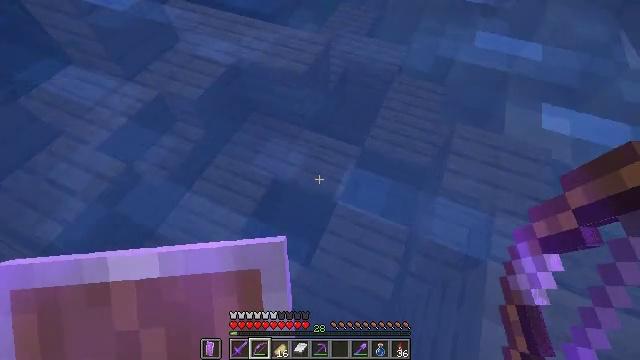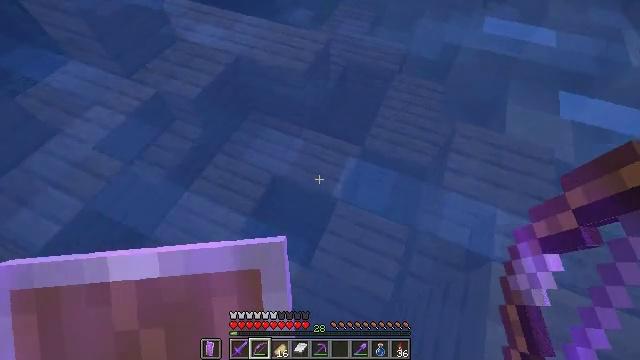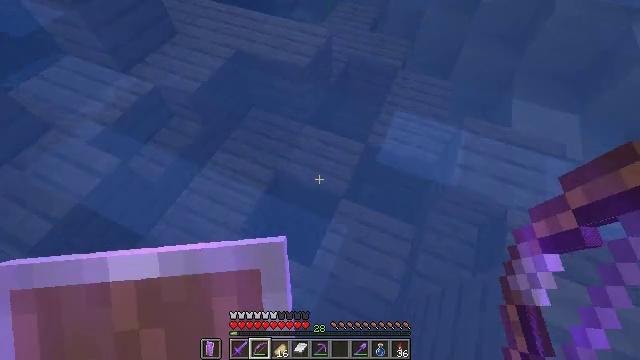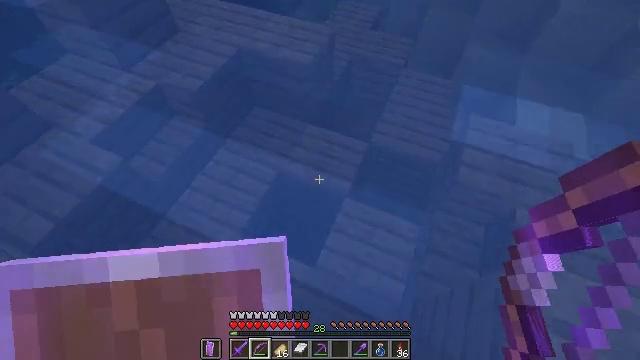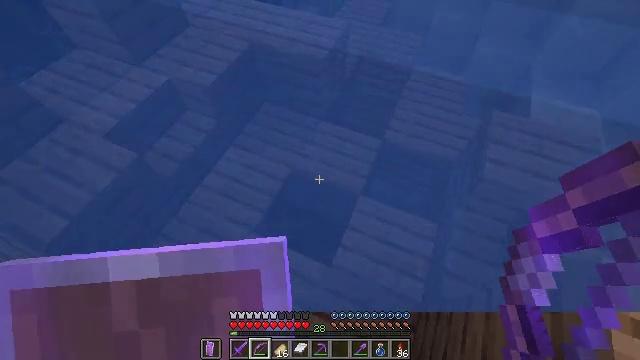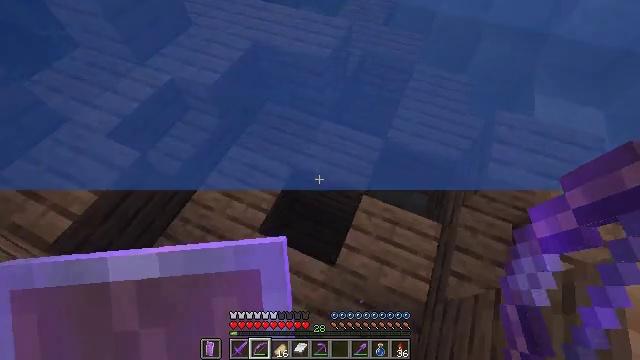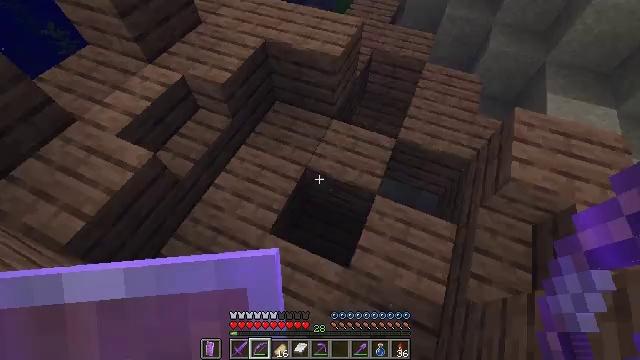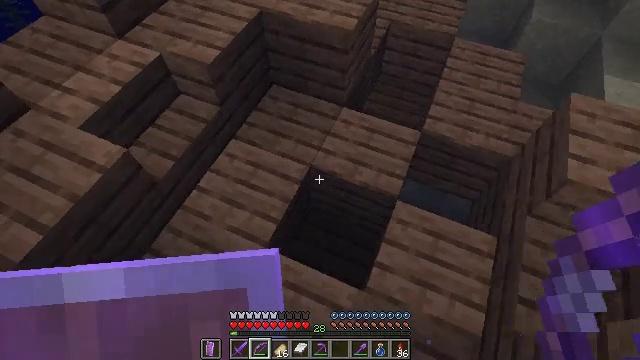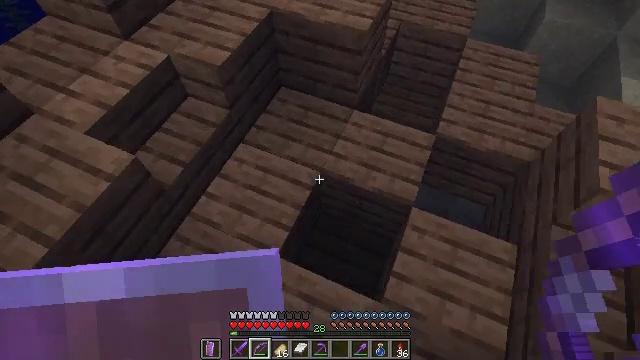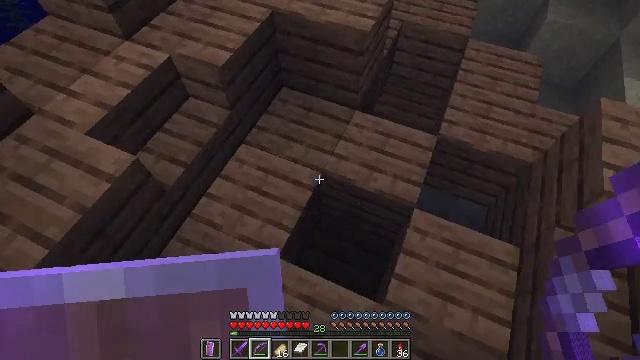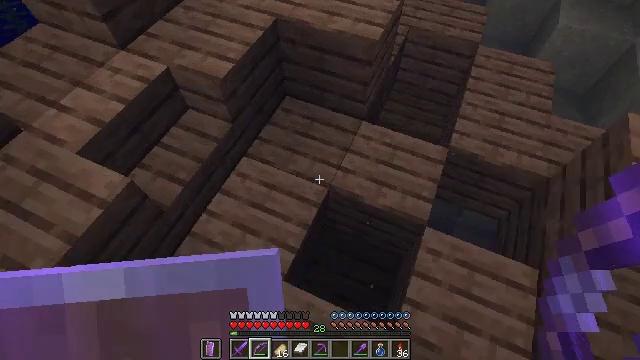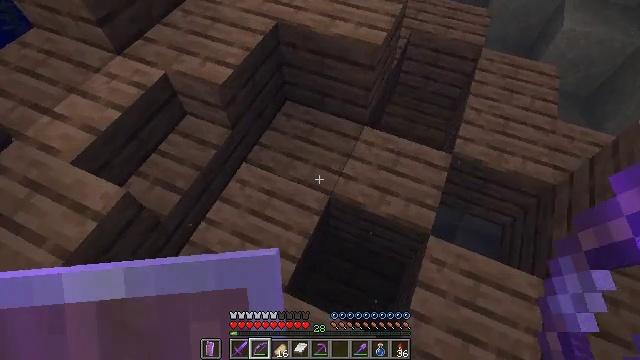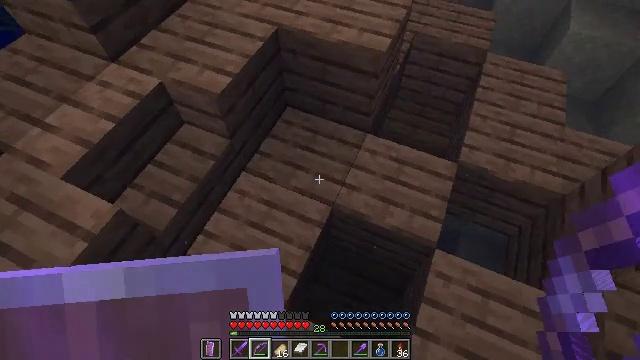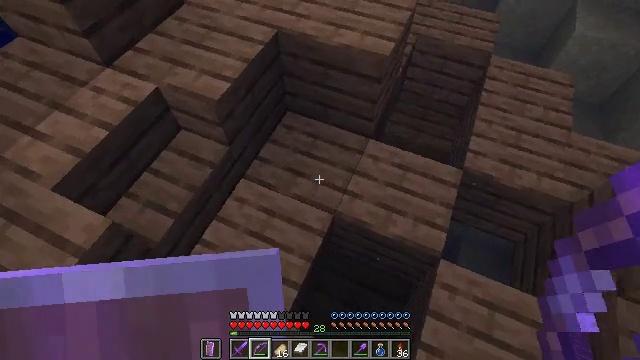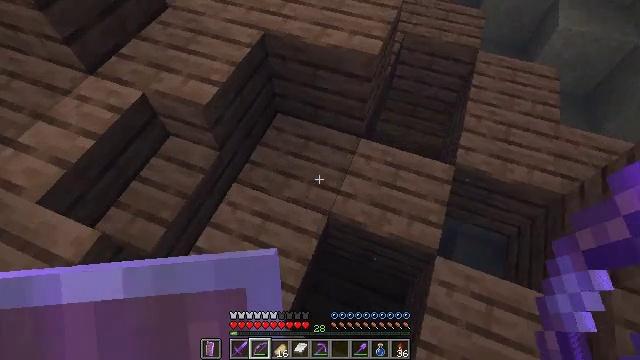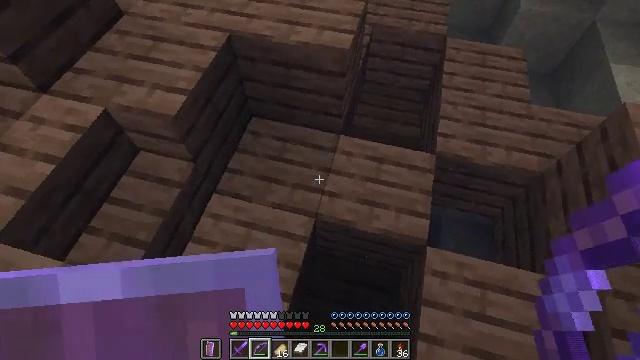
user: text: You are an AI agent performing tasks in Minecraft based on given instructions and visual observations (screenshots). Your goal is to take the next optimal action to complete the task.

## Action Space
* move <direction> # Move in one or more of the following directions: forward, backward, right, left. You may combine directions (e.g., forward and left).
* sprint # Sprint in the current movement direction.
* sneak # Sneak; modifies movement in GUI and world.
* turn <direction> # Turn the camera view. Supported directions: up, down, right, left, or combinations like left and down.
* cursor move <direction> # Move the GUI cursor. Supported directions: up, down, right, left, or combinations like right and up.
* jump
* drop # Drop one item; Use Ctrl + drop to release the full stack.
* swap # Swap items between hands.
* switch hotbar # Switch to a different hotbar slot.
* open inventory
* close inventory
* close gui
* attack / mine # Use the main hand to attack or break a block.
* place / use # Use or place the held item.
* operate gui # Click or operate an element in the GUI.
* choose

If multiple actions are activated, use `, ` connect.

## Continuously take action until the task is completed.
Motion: motion action
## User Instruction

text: Mine oak leaves.
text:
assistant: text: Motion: no_op
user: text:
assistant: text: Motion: move left
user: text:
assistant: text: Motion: move left
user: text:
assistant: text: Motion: move left
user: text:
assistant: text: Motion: move left
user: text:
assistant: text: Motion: move left
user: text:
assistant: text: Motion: no_op
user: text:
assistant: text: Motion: move forward
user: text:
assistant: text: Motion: move forward
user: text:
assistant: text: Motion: move forward
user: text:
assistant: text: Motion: move forward
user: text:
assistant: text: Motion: no_op
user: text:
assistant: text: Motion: no_op
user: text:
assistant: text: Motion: turn right
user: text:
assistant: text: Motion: turn right
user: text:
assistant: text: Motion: turn right
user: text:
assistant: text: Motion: turn right
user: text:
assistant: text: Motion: turn right
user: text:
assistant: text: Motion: no_op
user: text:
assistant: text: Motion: move forward
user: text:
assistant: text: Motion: move forward
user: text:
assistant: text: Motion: move forward
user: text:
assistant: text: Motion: move forward
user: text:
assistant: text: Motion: move forward
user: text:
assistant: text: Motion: move forward
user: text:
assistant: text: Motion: move forward, turn down
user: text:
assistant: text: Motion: move forward, turn left and down
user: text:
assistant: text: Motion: move forward, turn left and down
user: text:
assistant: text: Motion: turn down
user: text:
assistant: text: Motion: turn down